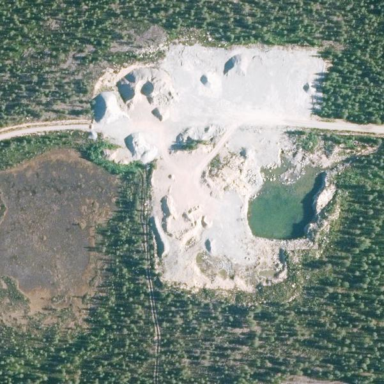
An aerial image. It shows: Quarry area.